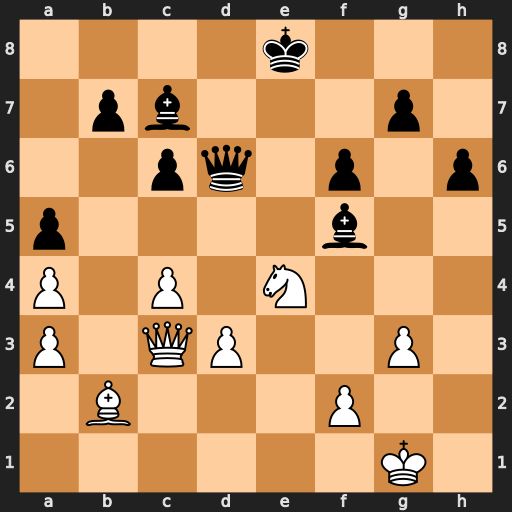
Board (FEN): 4k3/1pb3p1/2pq1p1p/p4b2/P1P1N3/P1QP2P1/1B3P2/6K1
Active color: w
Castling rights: -
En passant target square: -
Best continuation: Nxd6+